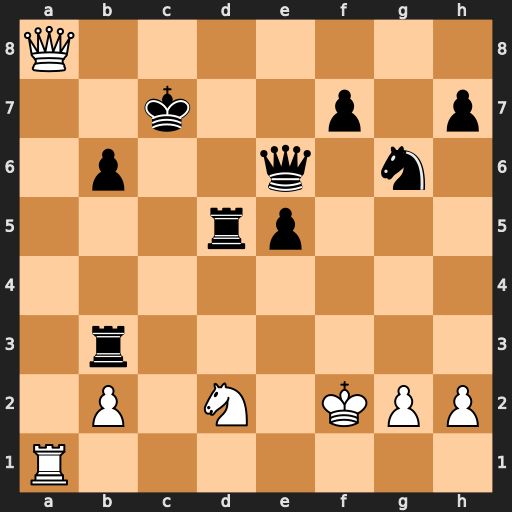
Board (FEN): Q7/2k2p1p/1p2q1n1/3rp3/8/1r6/1P1N1KPP/R7
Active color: w
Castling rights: -
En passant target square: -
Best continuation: Ra7+ Kd6 Ne4#